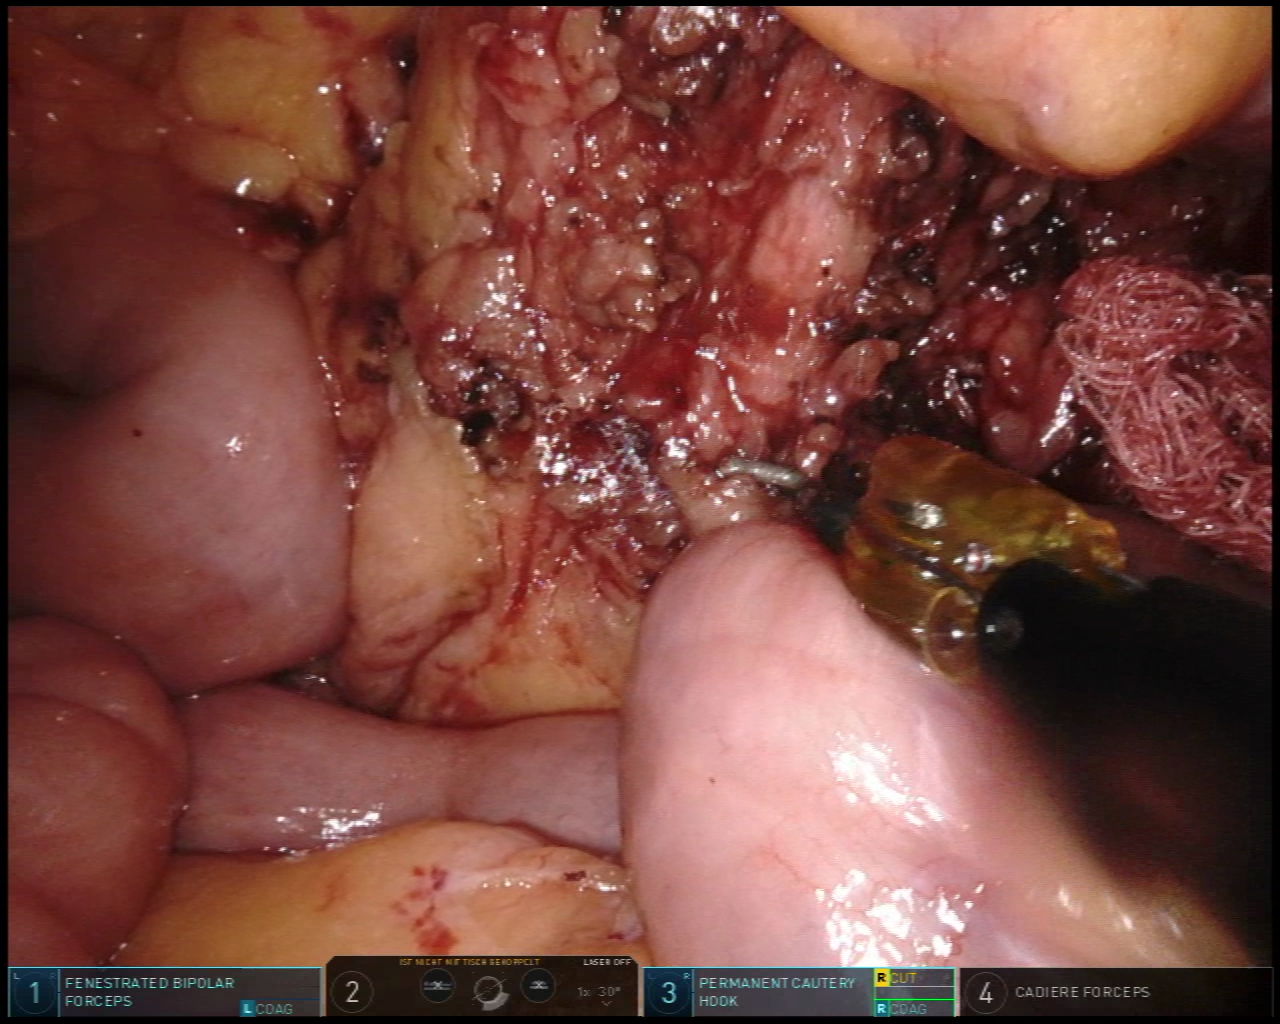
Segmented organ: inferior_mesenteric_artery
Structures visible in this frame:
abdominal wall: no
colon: no
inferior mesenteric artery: yes
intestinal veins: no
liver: no
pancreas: no
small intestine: yes
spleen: no
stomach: no
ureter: no
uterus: no
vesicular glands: no